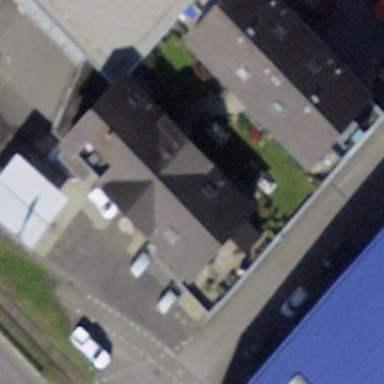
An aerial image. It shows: Car repair shop located in building.